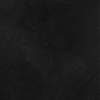
Label: dusty